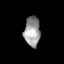
Tissue: lung
Cell type: Epithelial cells
Senescence score: 0.223
Nuclear area (px): 468
Mean DAPI intensity: 154.639